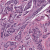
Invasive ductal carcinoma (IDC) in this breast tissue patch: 1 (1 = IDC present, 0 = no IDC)